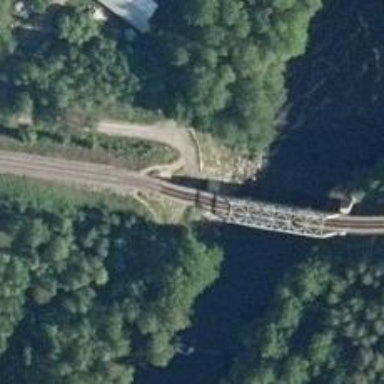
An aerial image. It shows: Continuous rail bridge crossing over railway track.